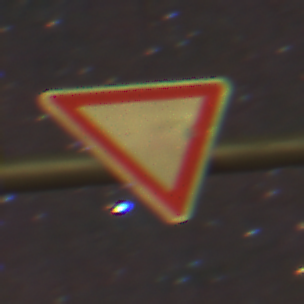
Verkehrszeichen: VorfahrtGewaehren
Umgebung: Outdoor, Suburban
Tageszeit: Night
Wetter: Clear
Licht: Artificial
Jahreszeit: NotSpecified
Kontrast: HighContrast